Question: Count the number of objects in the diagram.
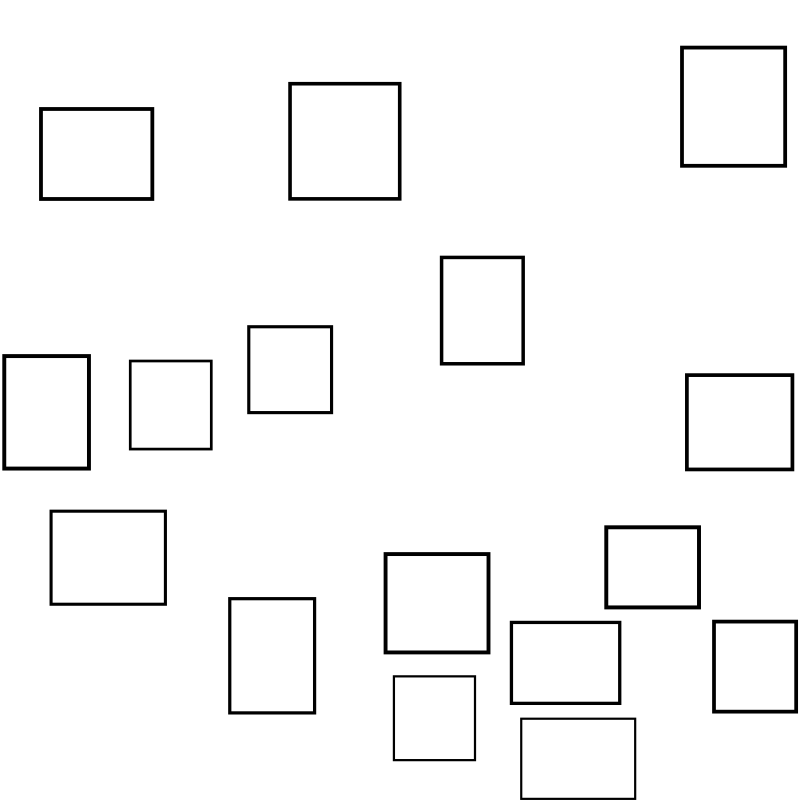
Answer: 16